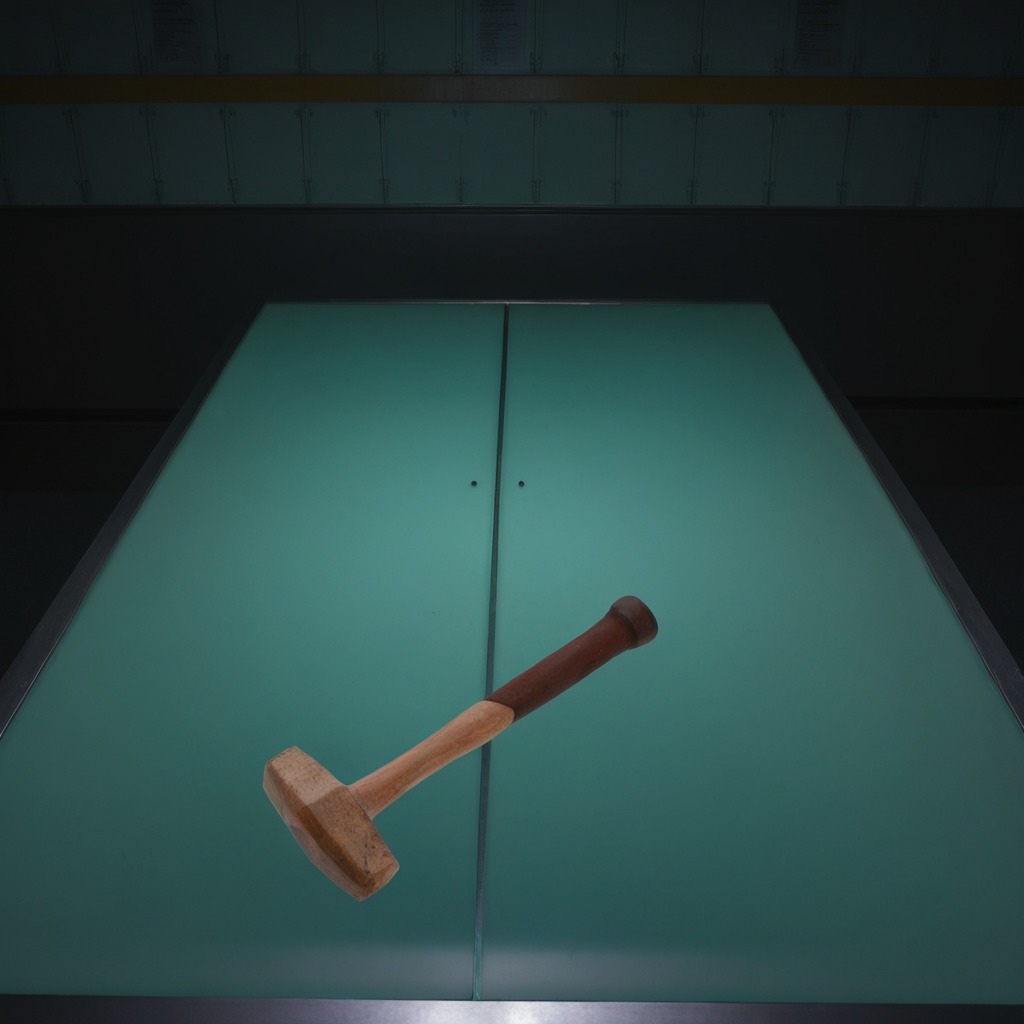
A hammer lying on a clean empty table in a railway signal maintenance room lit by harsh overhead fluorescents photorealistic surface textures crisp shadows high dynamic range